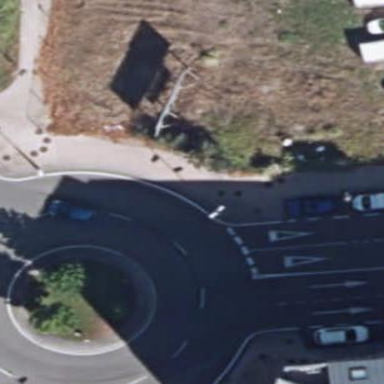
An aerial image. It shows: Secondary road around roundabout.